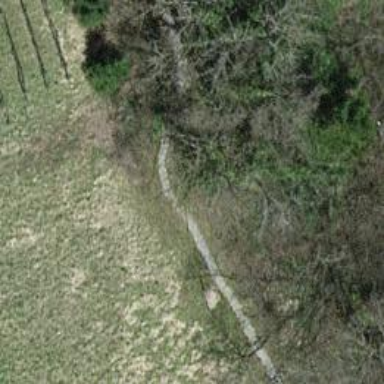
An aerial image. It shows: Stone steps forming road.